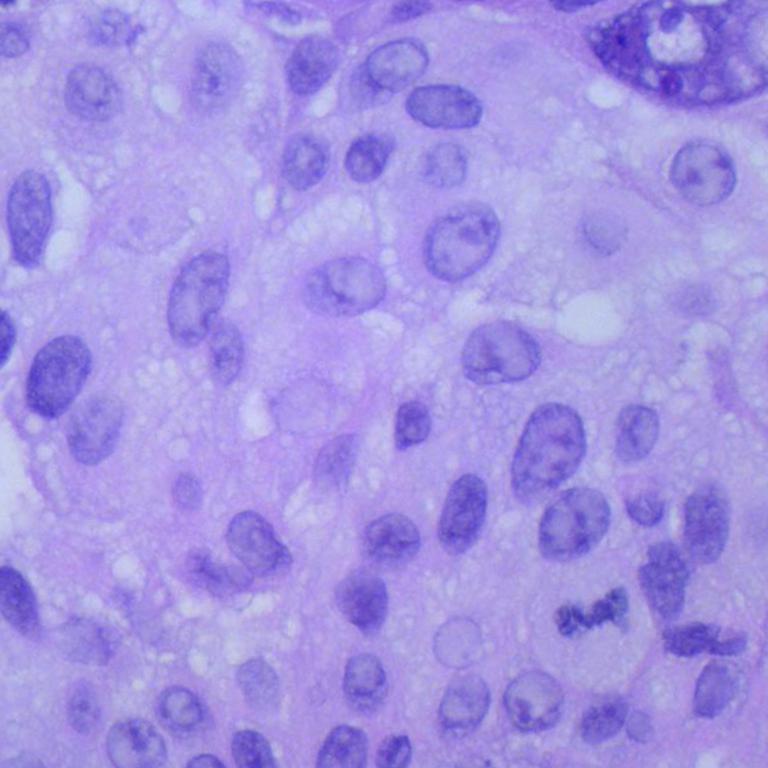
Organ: lung
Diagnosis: squamous carcinomas